Interaction volume radius: 10 \u00c5
Interaction volume height: 10 \u00c5
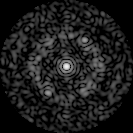
Disorder parameter: 0.773